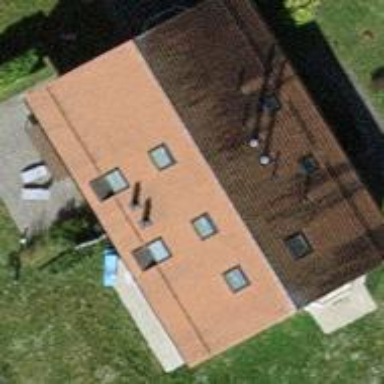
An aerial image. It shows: Simple house.